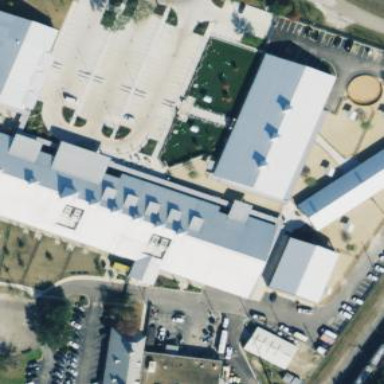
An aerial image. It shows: Animal shelter building.